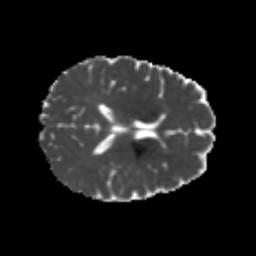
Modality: MD
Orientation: axial
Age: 21
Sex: female
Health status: healthy
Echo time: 0.074 s